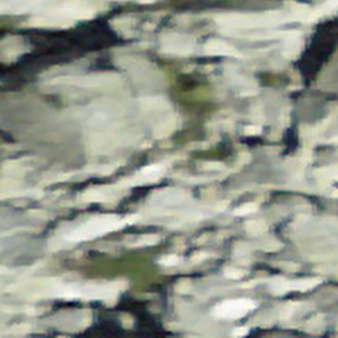
Label: other